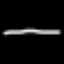
Label: line